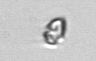
Label: Heterocapsa_rotundata